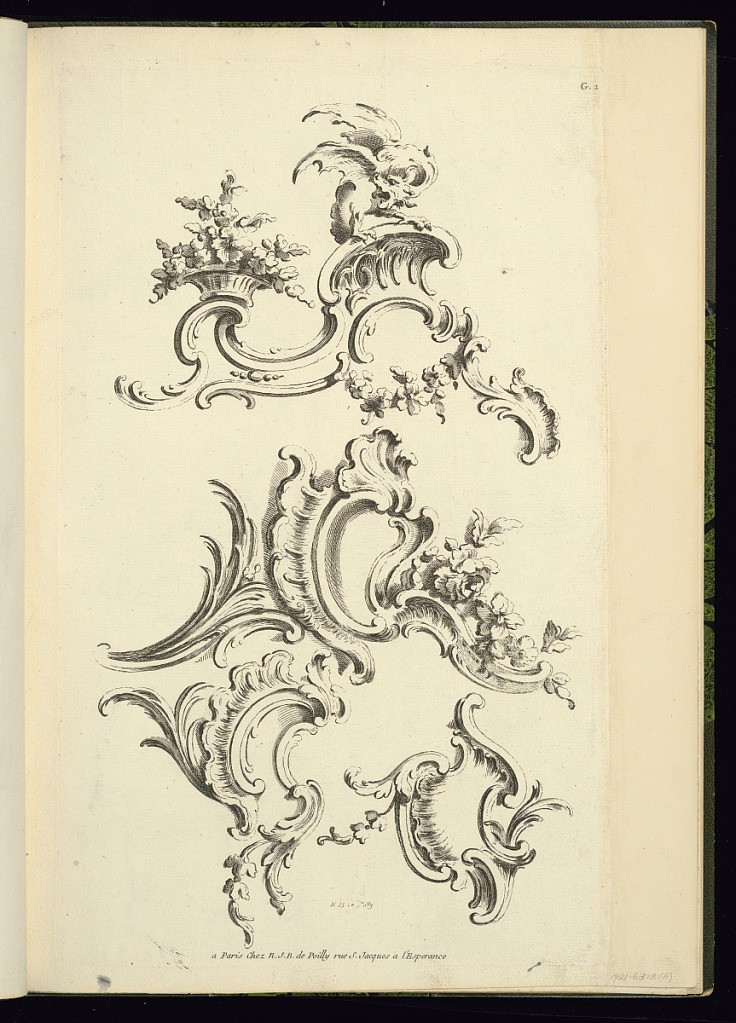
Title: Ornament Designs
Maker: Nicolas-Jean-Baptiste Poilly, de, French, 1707 – 1780
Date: mid- 18th century
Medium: Etching and engraving on laid paper
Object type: Print
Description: Individual designs for rococo ornament featuring acanthus leaves, cartouches, c-scrolls, shell, palm leaves, wings, plumes, gadrooning, floral motifs and a dragon. The plate is signed and numbered.